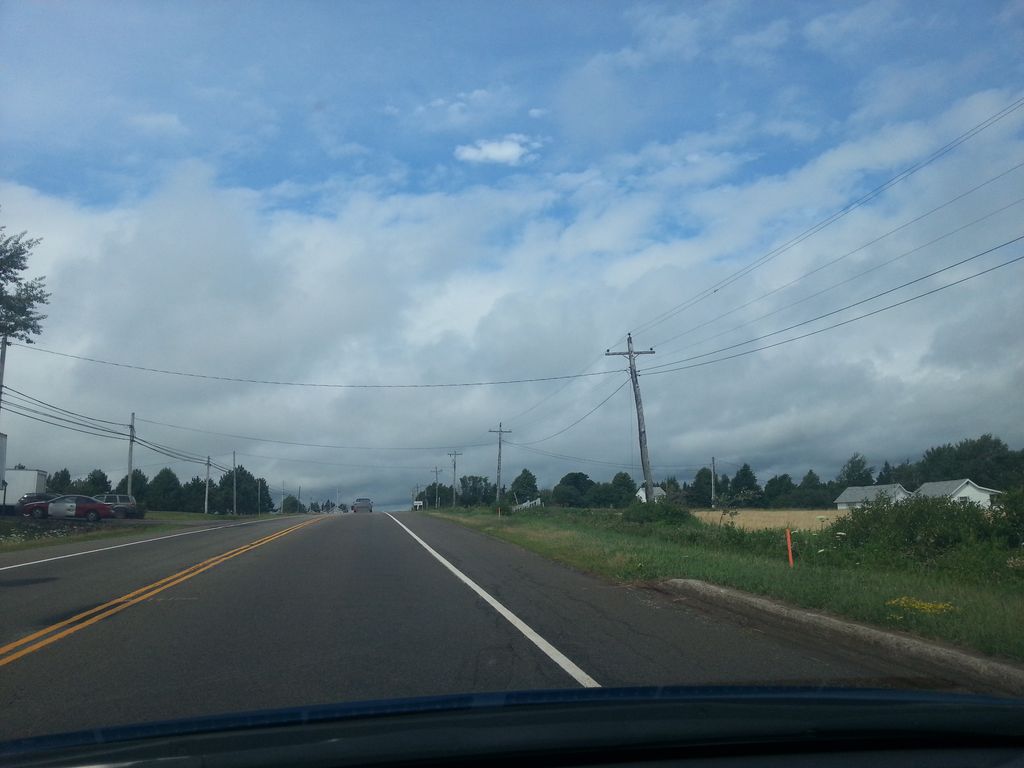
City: charlottetown